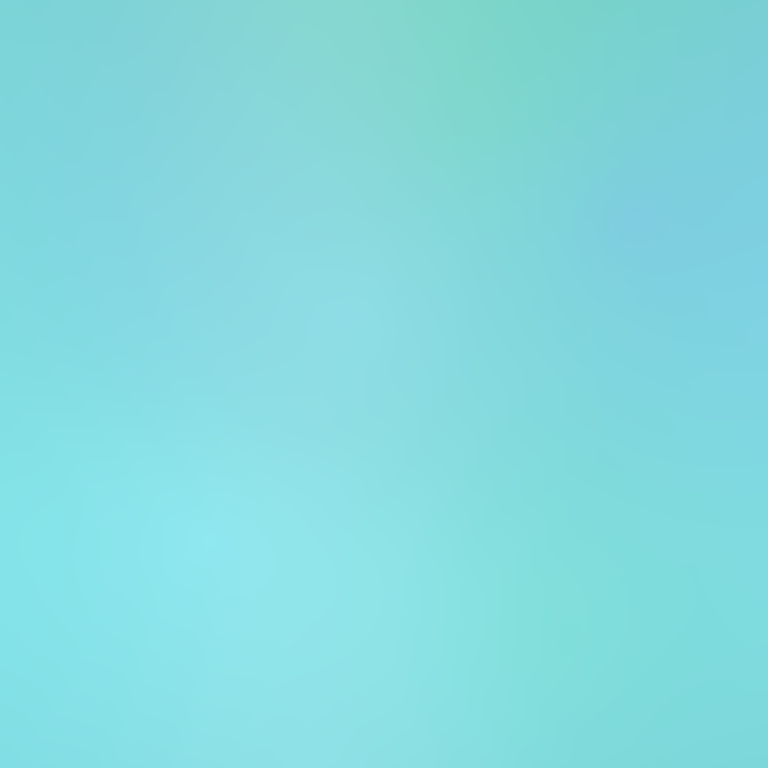
Abstract light effect, smooth gradient from soft teal to light mint, calm atmosphere, diffuse light, no room, no furniture, no objects.